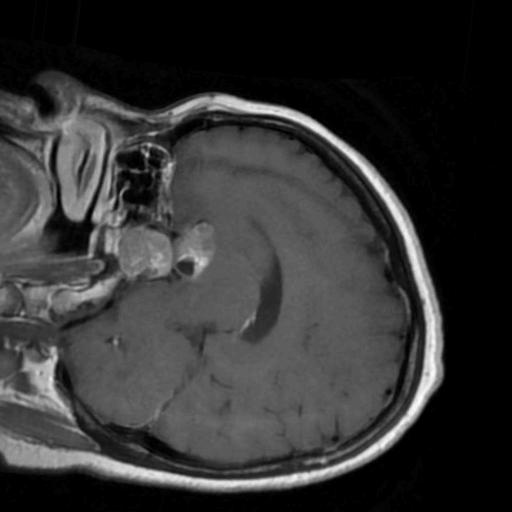
Label: brain_tumor